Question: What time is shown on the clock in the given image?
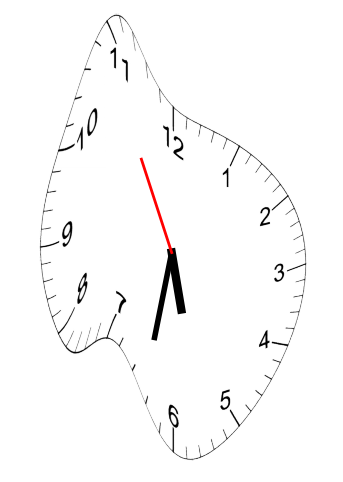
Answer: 05:31:55